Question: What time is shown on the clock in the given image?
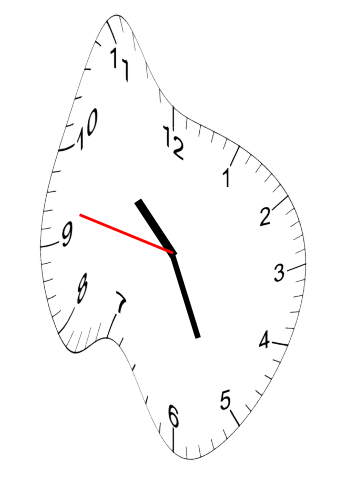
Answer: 10:25:47